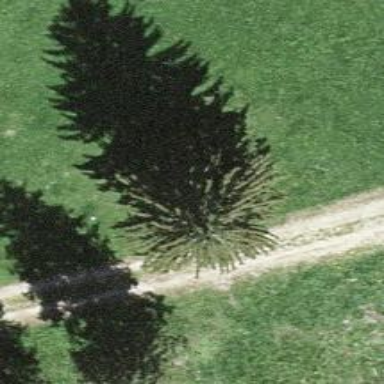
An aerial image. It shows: Beautiful tree in nature.